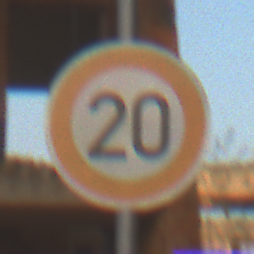
Verkehrszeichen: Geschwindigkeit20
Umgebung: Roofed, Suburban
Tageszeit: SunriseSunset
Wetter: Clear
Licht: Natural
Jahreszeit: NotSpecified
Kontrast: MediumContrast